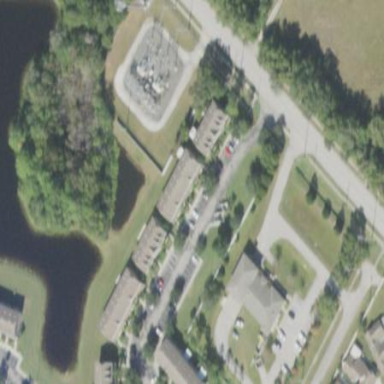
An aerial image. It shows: Outdoor distribution substation.